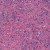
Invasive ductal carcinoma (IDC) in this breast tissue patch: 1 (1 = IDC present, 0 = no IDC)